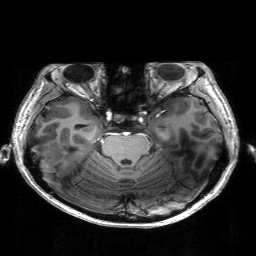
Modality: T1w
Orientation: coronal